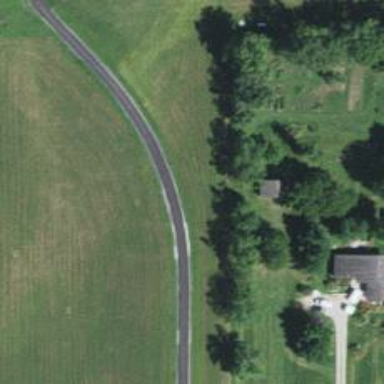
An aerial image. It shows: Driveway leading to service road.